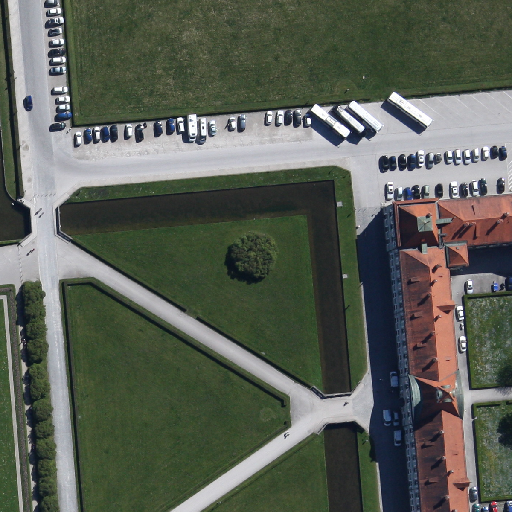
Referring expression: light-duty vehicle